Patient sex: M
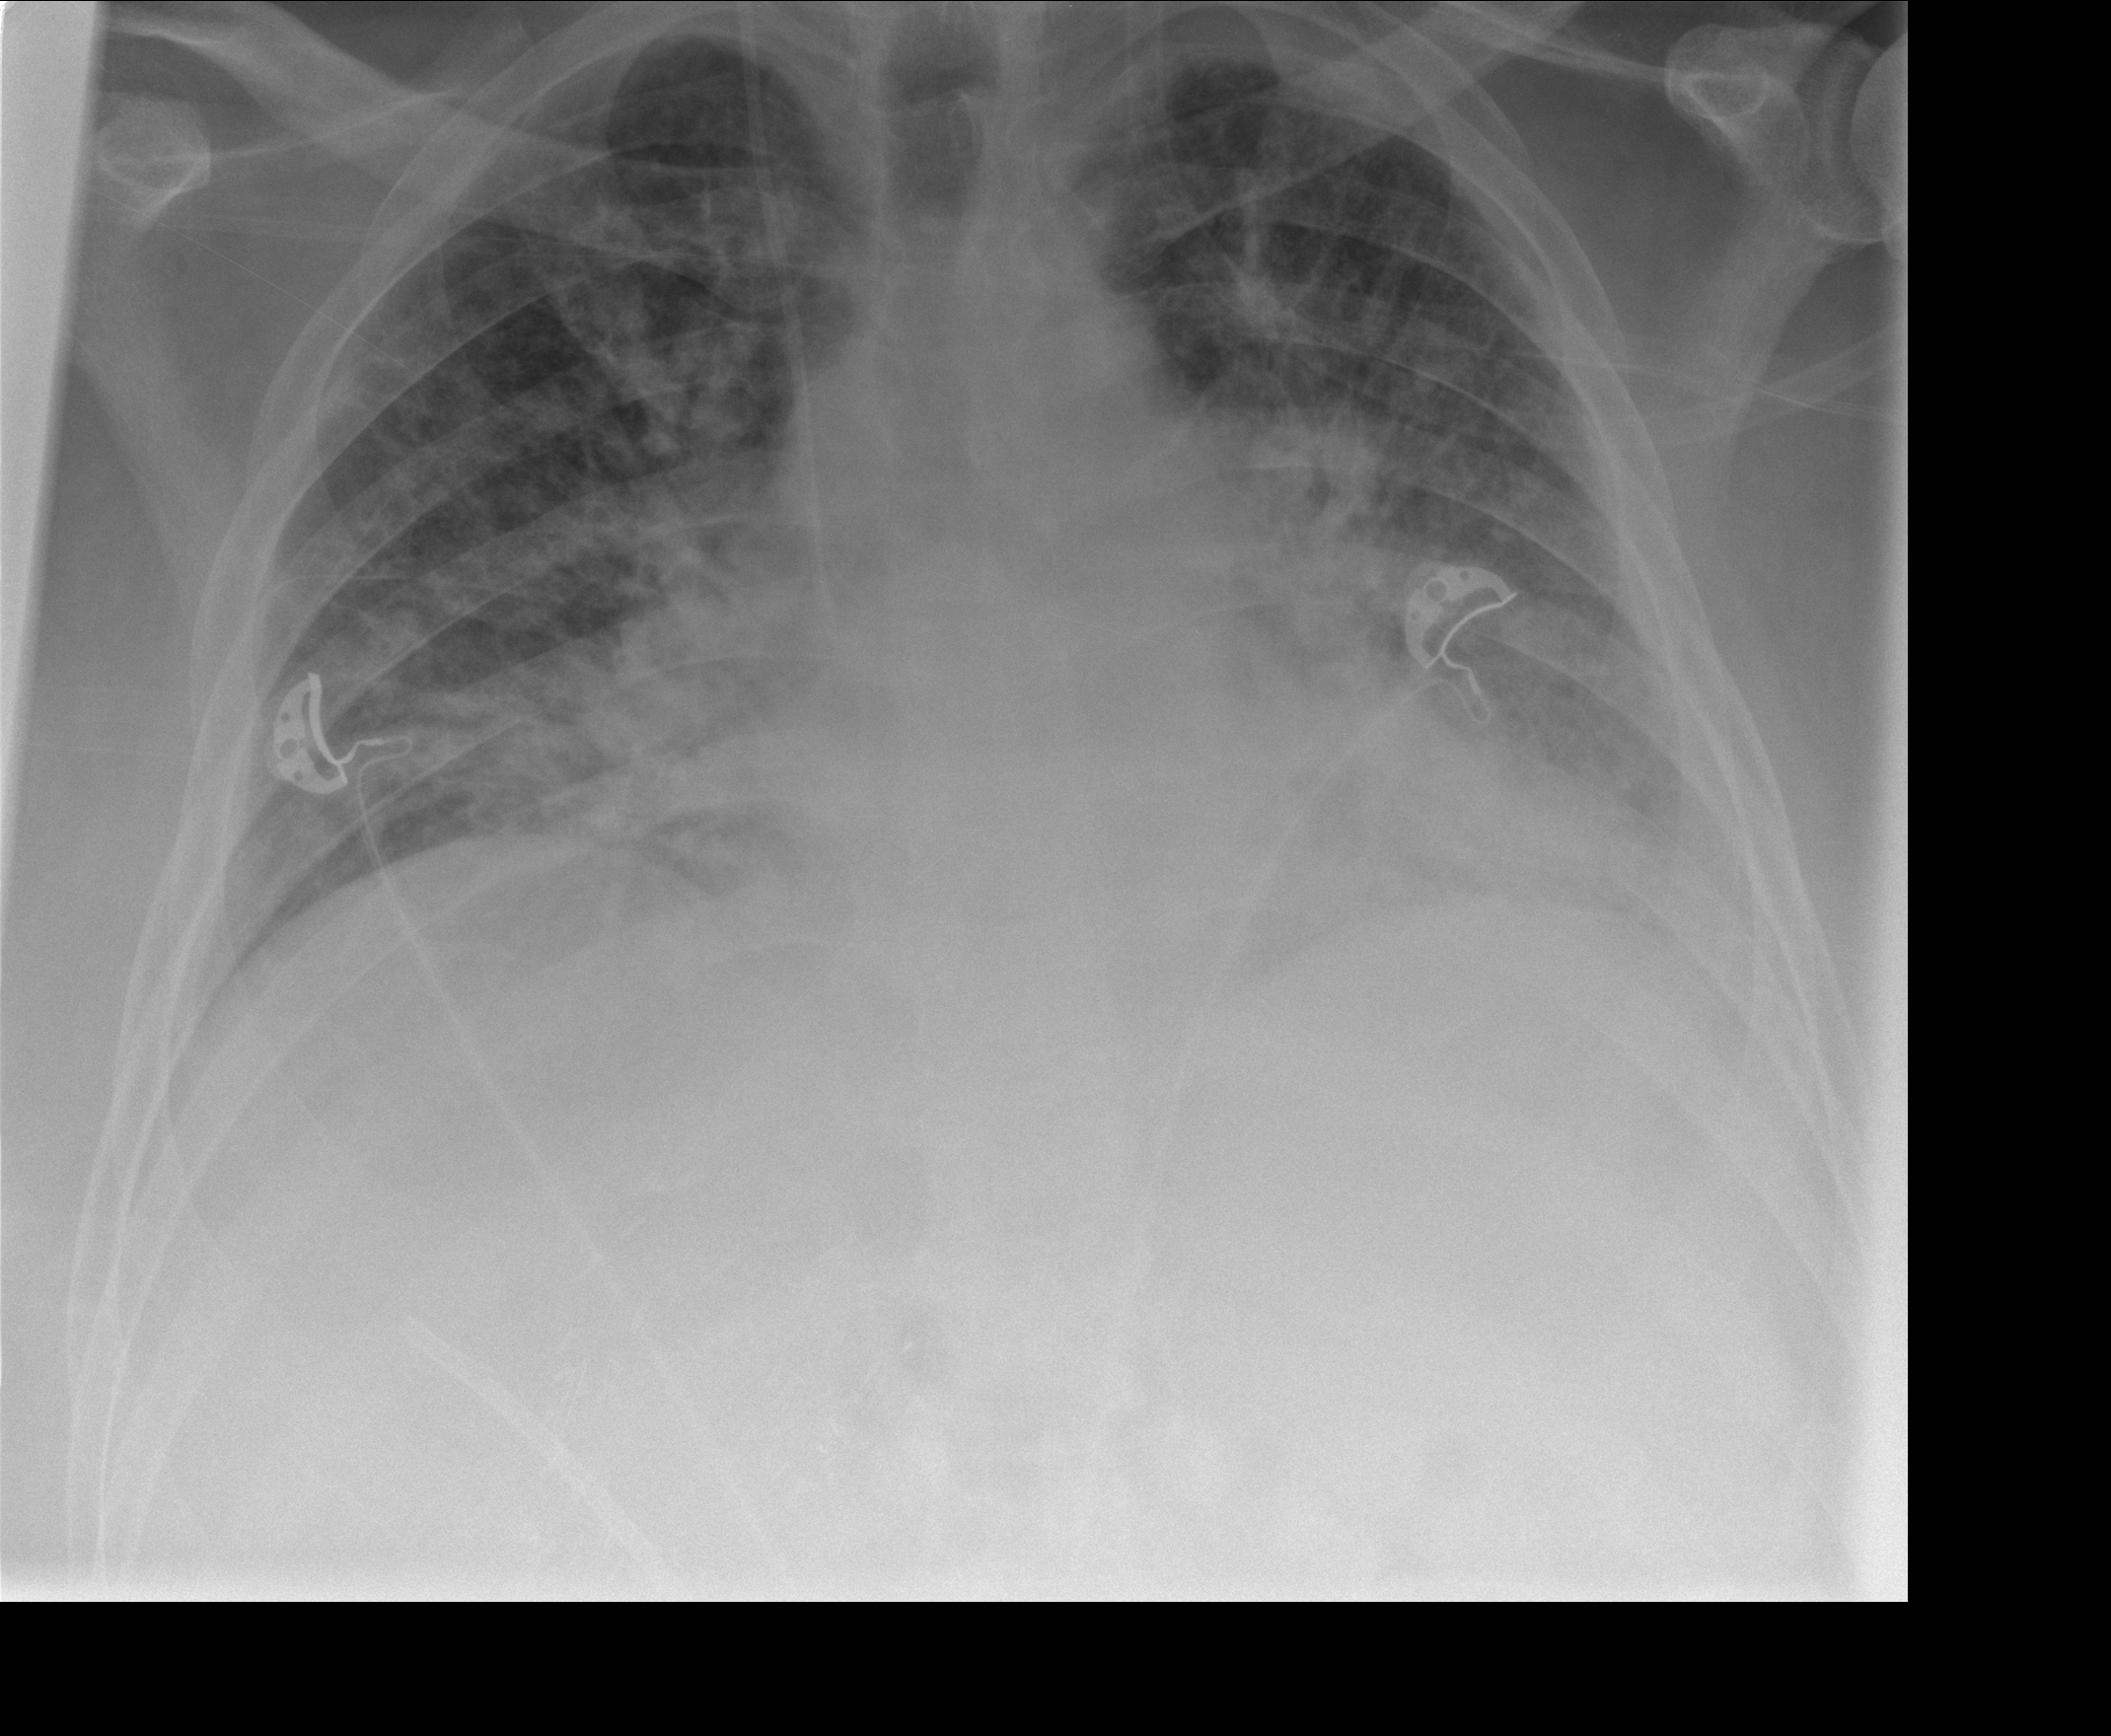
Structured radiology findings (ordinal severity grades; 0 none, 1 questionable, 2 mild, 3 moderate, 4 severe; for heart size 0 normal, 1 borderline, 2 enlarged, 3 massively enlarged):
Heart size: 2
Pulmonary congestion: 3
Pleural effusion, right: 1
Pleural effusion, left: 2
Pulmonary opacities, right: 3
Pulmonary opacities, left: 3
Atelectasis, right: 2
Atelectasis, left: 2